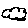
Label: cloud